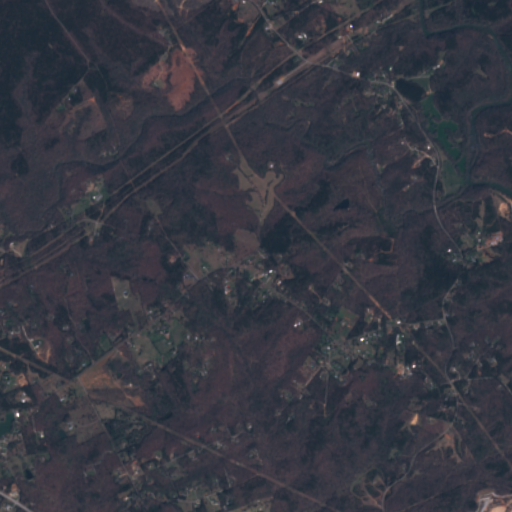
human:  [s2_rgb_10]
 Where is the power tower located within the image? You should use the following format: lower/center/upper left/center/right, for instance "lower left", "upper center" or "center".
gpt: The power tower is located in the lower left of the image.
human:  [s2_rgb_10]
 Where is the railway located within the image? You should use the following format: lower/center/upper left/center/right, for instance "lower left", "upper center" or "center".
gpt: The railway is located in the lower left of the image.
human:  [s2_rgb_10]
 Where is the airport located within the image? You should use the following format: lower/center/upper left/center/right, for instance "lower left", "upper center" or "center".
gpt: There is no airport in the image.